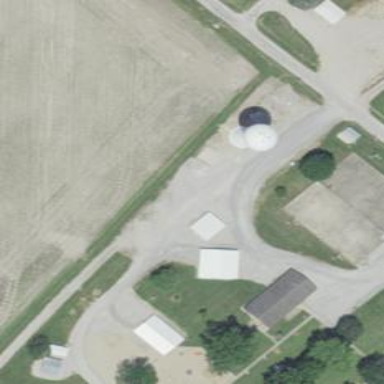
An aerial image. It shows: Water tower that is man-made.